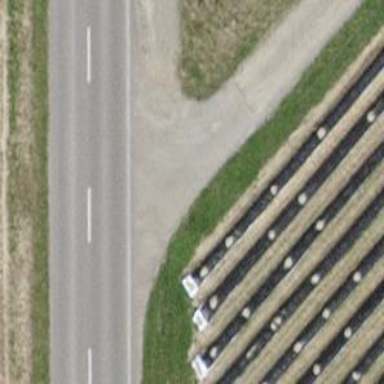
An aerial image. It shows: Asphalt track with grade1 tracktype.